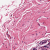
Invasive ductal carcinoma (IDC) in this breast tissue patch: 0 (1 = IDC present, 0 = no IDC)